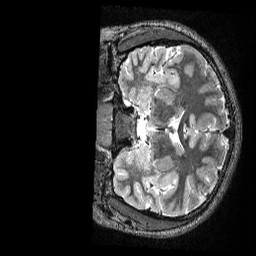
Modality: T2w
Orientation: coronal
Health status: healthy
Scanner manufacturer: siemens
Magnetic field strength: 3 T
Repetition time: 3.2 s
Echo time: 0.565 s